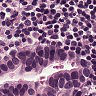
Metastatic tissue present: yes